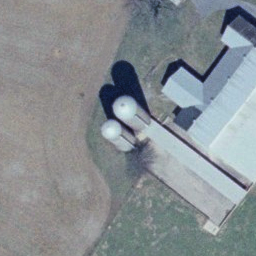
Label: storage tanks